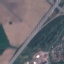
Land use / land cover: Highway